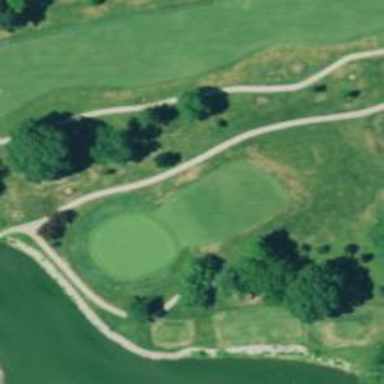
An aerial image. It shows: View of golf hole.